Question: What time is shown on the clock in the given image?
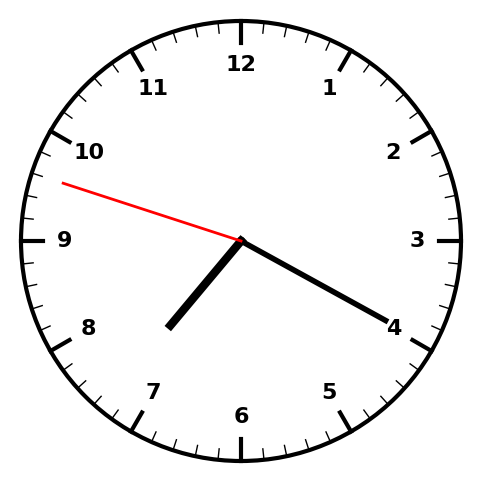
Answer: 07:19:48